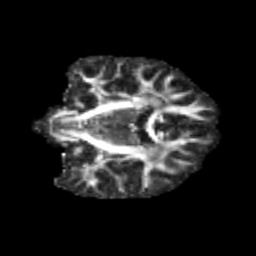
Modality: FA
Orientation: coronal
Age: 13
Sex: female
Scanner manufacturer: siemens
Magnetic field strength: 3 T
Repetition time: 3.8 s
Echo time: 0.07 s